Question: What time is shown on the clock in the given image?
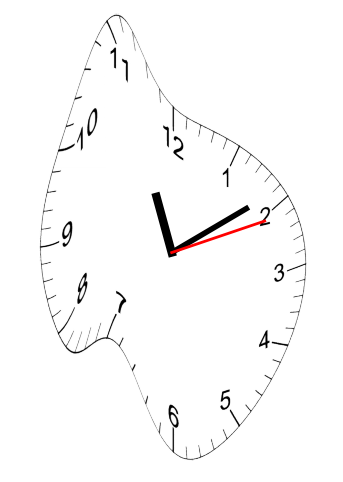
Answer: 11:09:11